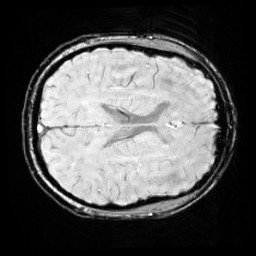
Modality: SWI
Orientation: axial
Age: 13
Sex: male
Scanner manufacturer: siemens
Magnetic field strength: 3 T
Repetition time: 0.027 s
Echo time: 0.02 s